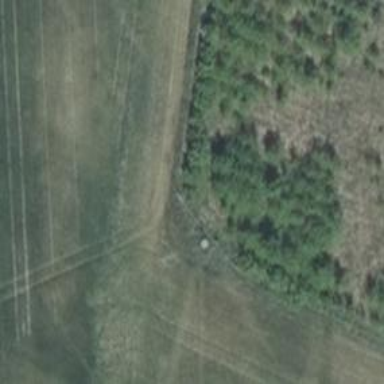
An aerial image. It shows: Hunting stand.